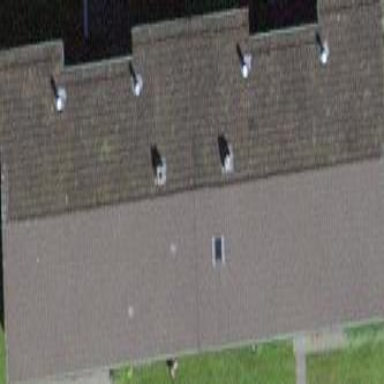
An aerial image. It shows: Apartment building with gabled roof made of roof tiles.